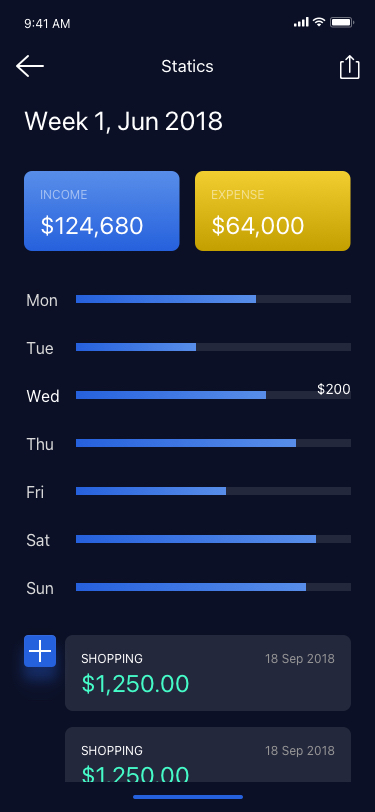
Text in this UI design:
Home Page
Portfolios
Message
9
Profile
Settings
Log Out
Mabel Thomas
Freelancer